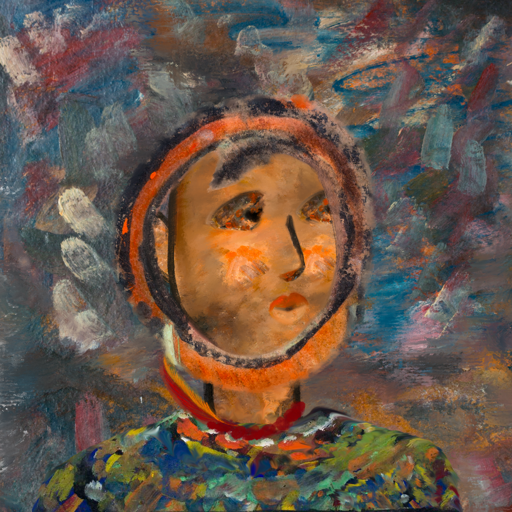
Background: Boggyland, Head And Neck Side: Gypsy_Queen, Face Side: Gypsy_Queen, Bust: An_Impression, Hair Side: Childish, Head Accessory: Blank, Second Necklace: Blank, Necklace: Pipe, Baby: Blank